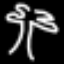
Label: palm tree